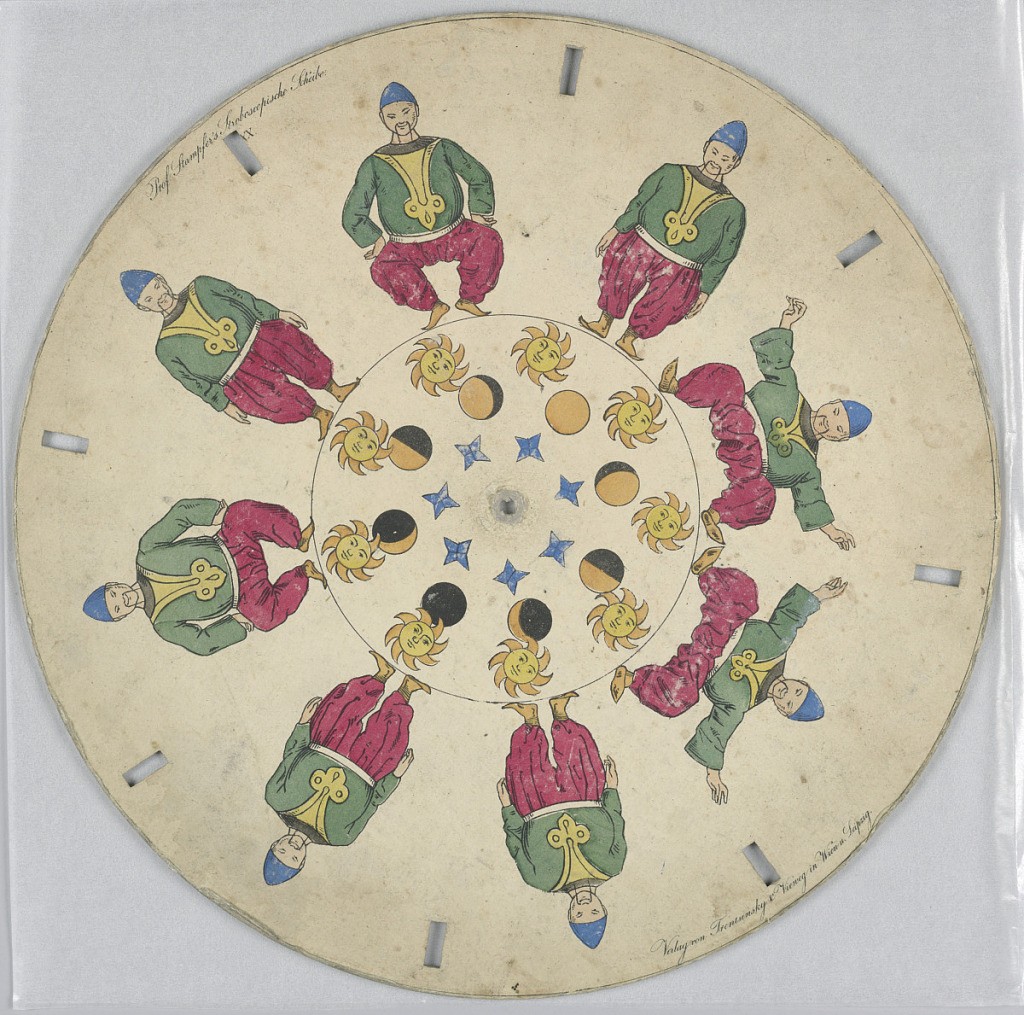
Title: Phenakistoscope Disc with Dancing Man
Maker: Simon von Stampfer, Austrian, 1792 - 1864
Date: ca. 1835
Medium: Hand-colored lithograph on paperboard
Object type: Optical toy
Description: Paper disc with a hole in the center, 8 rectangular perforations evenly spaced along perimeter for viewing. In the outermost ring, several still images show a dancing man in oriental costume in various stages of a low squat. In the innermost ring, a sun with a face  orbits around a planet, showing the stages of day and night. Closest to the central perforation is a ring of blue stars at various angles.